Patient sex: M
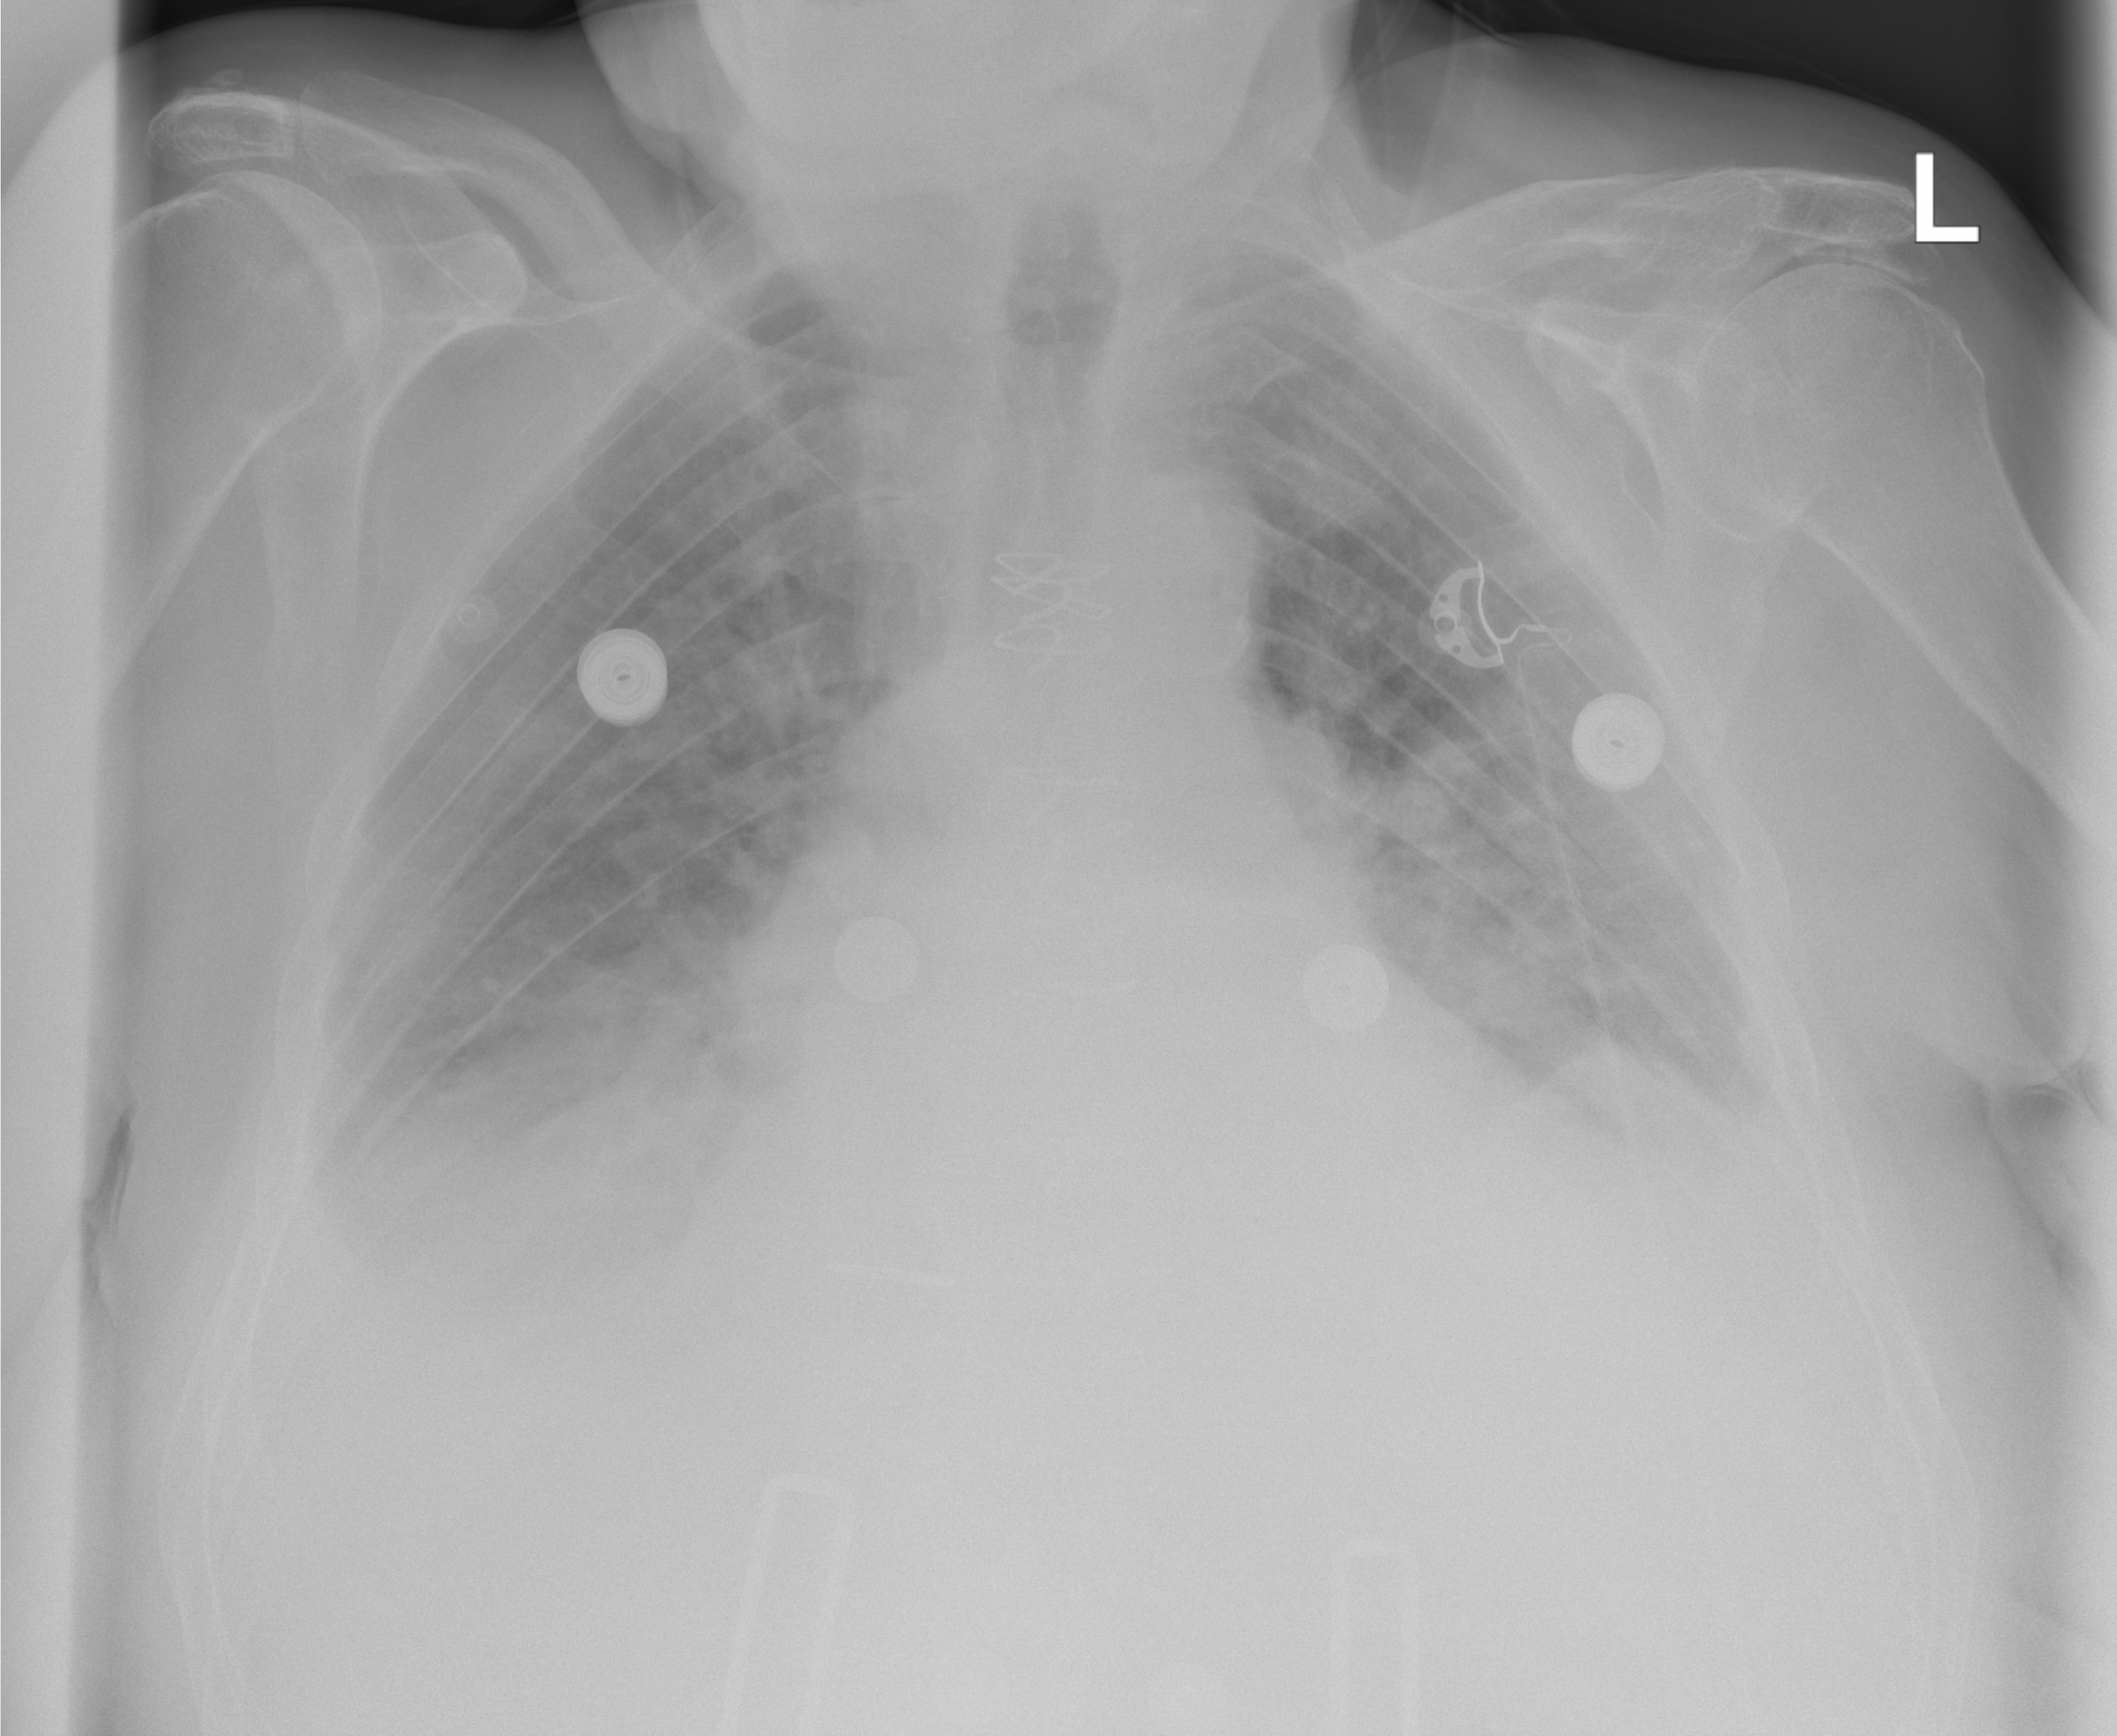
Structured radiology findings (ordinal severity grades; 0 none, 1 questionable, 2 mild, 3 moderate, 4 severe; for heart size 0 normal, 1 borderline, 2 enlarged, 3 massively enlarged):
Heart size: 2
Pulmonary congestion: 2
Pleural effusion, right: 2
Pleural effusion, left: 2
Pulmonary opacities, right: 2
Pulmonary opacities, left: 2
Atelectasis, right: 1
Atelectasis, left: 3